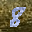
Label: 8